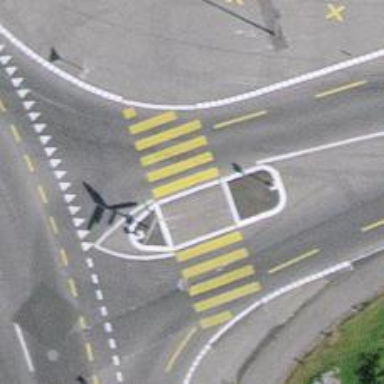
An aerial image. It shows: Kerb serving as barrier.